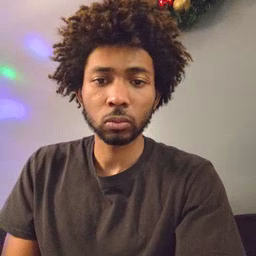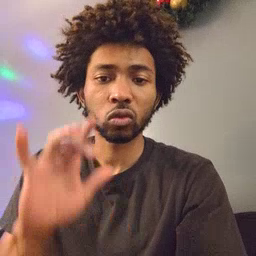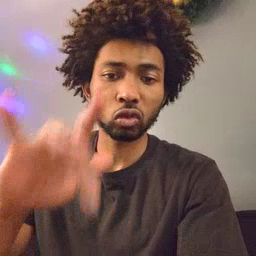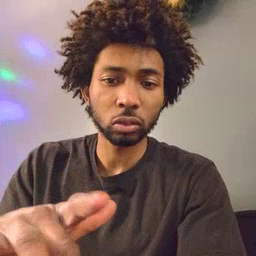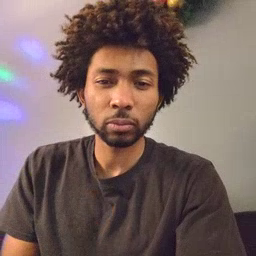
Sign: touch